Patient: sex M, age 57
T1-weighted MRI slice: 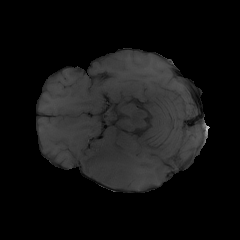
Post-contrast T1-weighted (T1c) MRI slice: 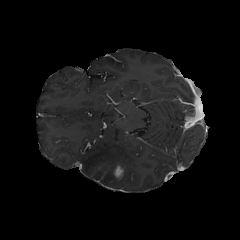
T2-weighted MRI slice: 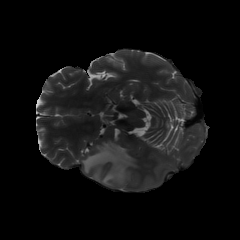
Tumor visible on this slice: yes
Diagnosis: Glioblastoma, IDH-wildtype
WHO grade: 4